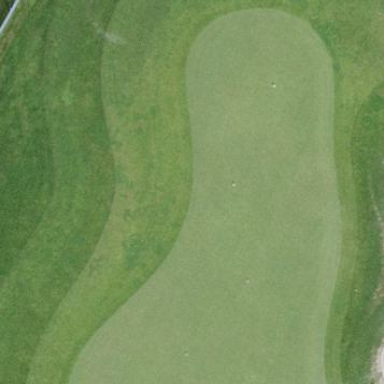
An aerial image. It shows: Grassy pitch designated for golf. It features vibrant green golf course.